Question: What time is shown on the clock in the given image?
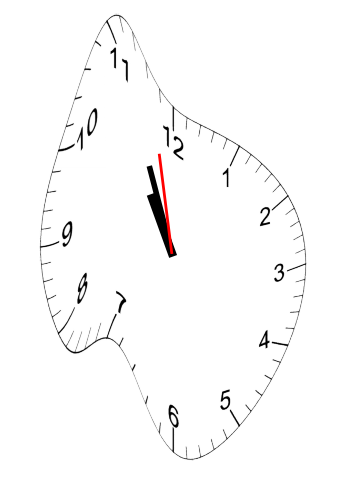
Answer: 10:55:58